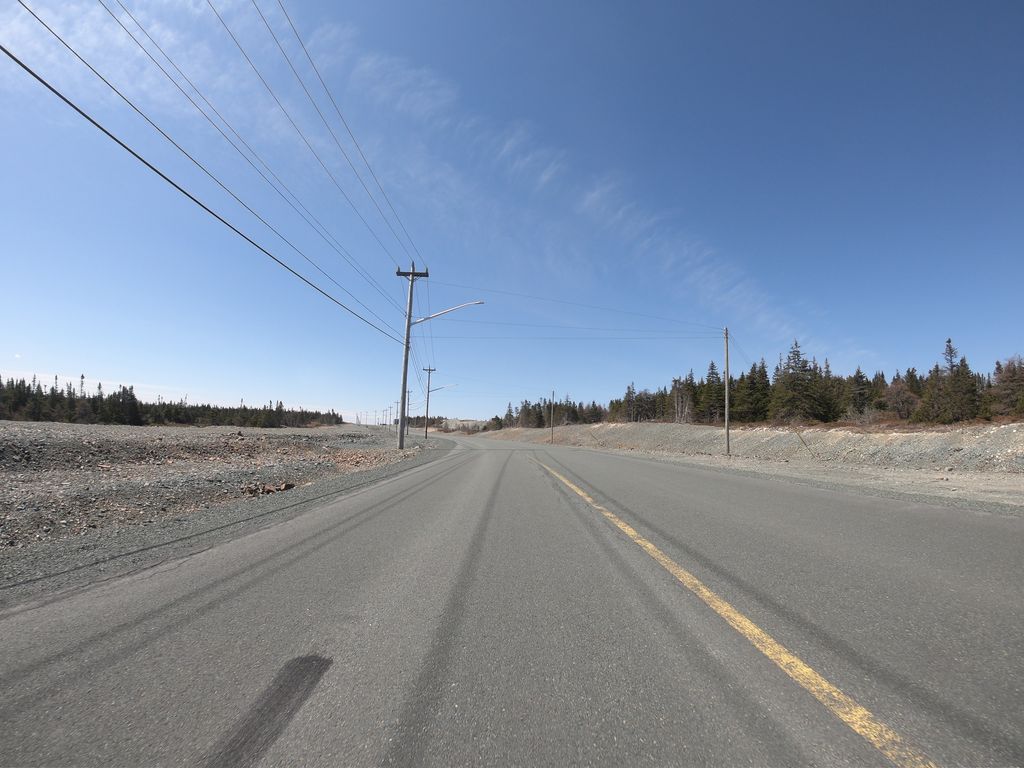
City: st_johns